Interaction volume radius: 5 \u00c5
Interaction volume height: 30 \u00c5
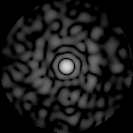
Disorder parameter: 0.8262